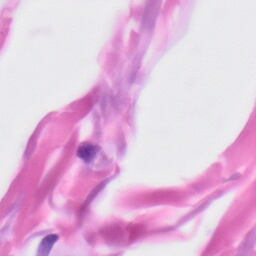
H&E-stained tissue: Skin